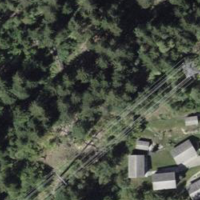
EUNIS habitat code: 44
Species observed at this site:
Poecile palustris
Turdus merula
Parus major
Erithacus rubecula
Troglodytes troglodytes
Fringilla coelebs
Regulus ignicapilla
Picus viridis
Sylvia atricapilla
Periparus ater